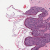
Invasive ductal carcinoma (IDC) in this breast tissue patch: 0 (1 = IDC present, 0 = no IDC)